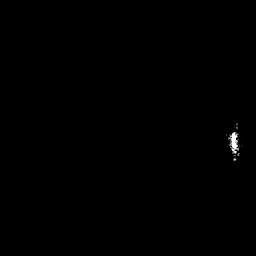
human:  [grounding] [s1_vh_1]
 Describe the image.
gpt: In the satellite image, there is  <ref>1 small ship </ref> <box>[[89, 50, 93, 62, 0]]</box> located at right.